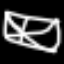
Label: octagon